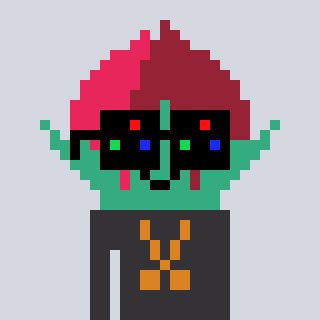
a pixel art character with square black sunglasses, a rosebud-shaped head and a grayscale-colored body on a cool background